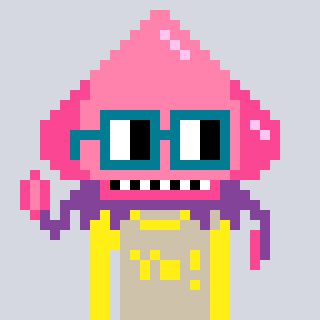
a pixel art character with square dark green glasses, a squid-shaped head and a bege-colored body on a cool background